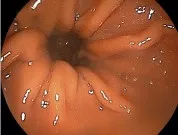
Esophagogastroduodenoscopy findings. At the age of 1 year and 9 months. White arrow, ulcer; black arrowheads, esophageal stricture.
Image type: endoscopy (gi_endoscopy)